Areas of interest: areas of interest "Shopping Mall"
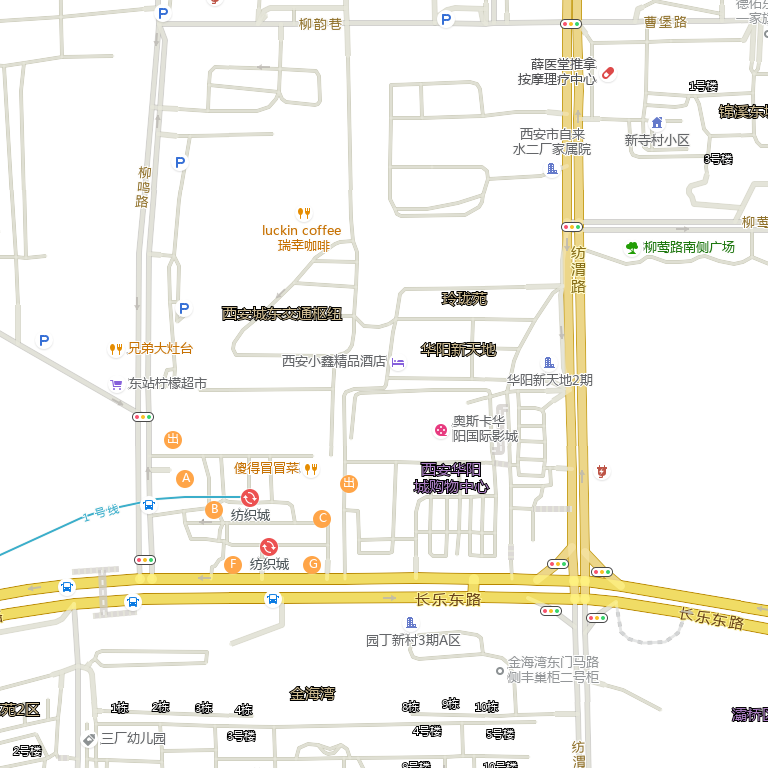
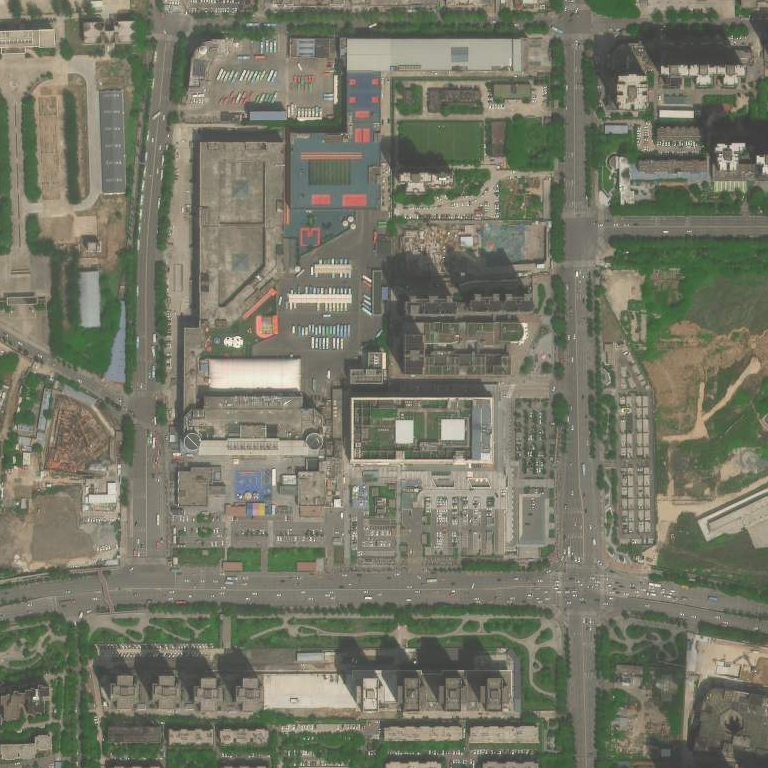